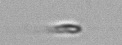
Label: flagellate_morphotype3